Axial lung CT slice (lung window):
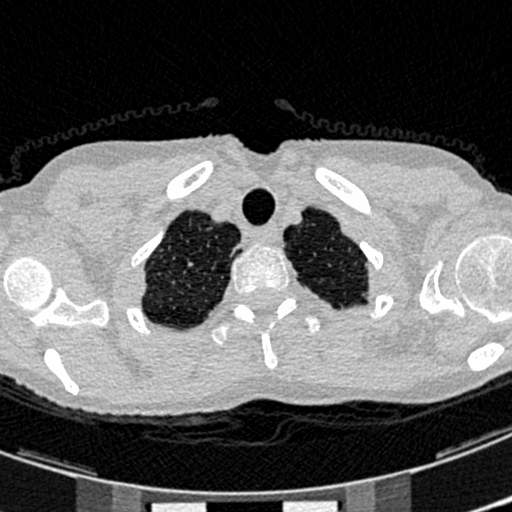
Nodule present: no